Question: I have a background

is not a simple color I do not know how to set the background of your application
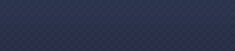
Answer: So if you want to display image in background and repeat it put this code in 'drawable' folder:
'bg.xml'
'''
<bitmap xmlns:android="http://schemas.android.com/apk/res/android"
android:src="@drawable/your_image"
android:tileMode="repeat" />
'''
and then simply apply this to your root view:
'android:background="@drawable/bg"'